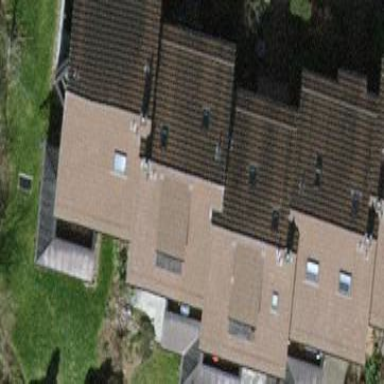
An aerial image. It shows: Terrace building with gabled roof.